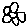
Label: flower